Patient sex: M
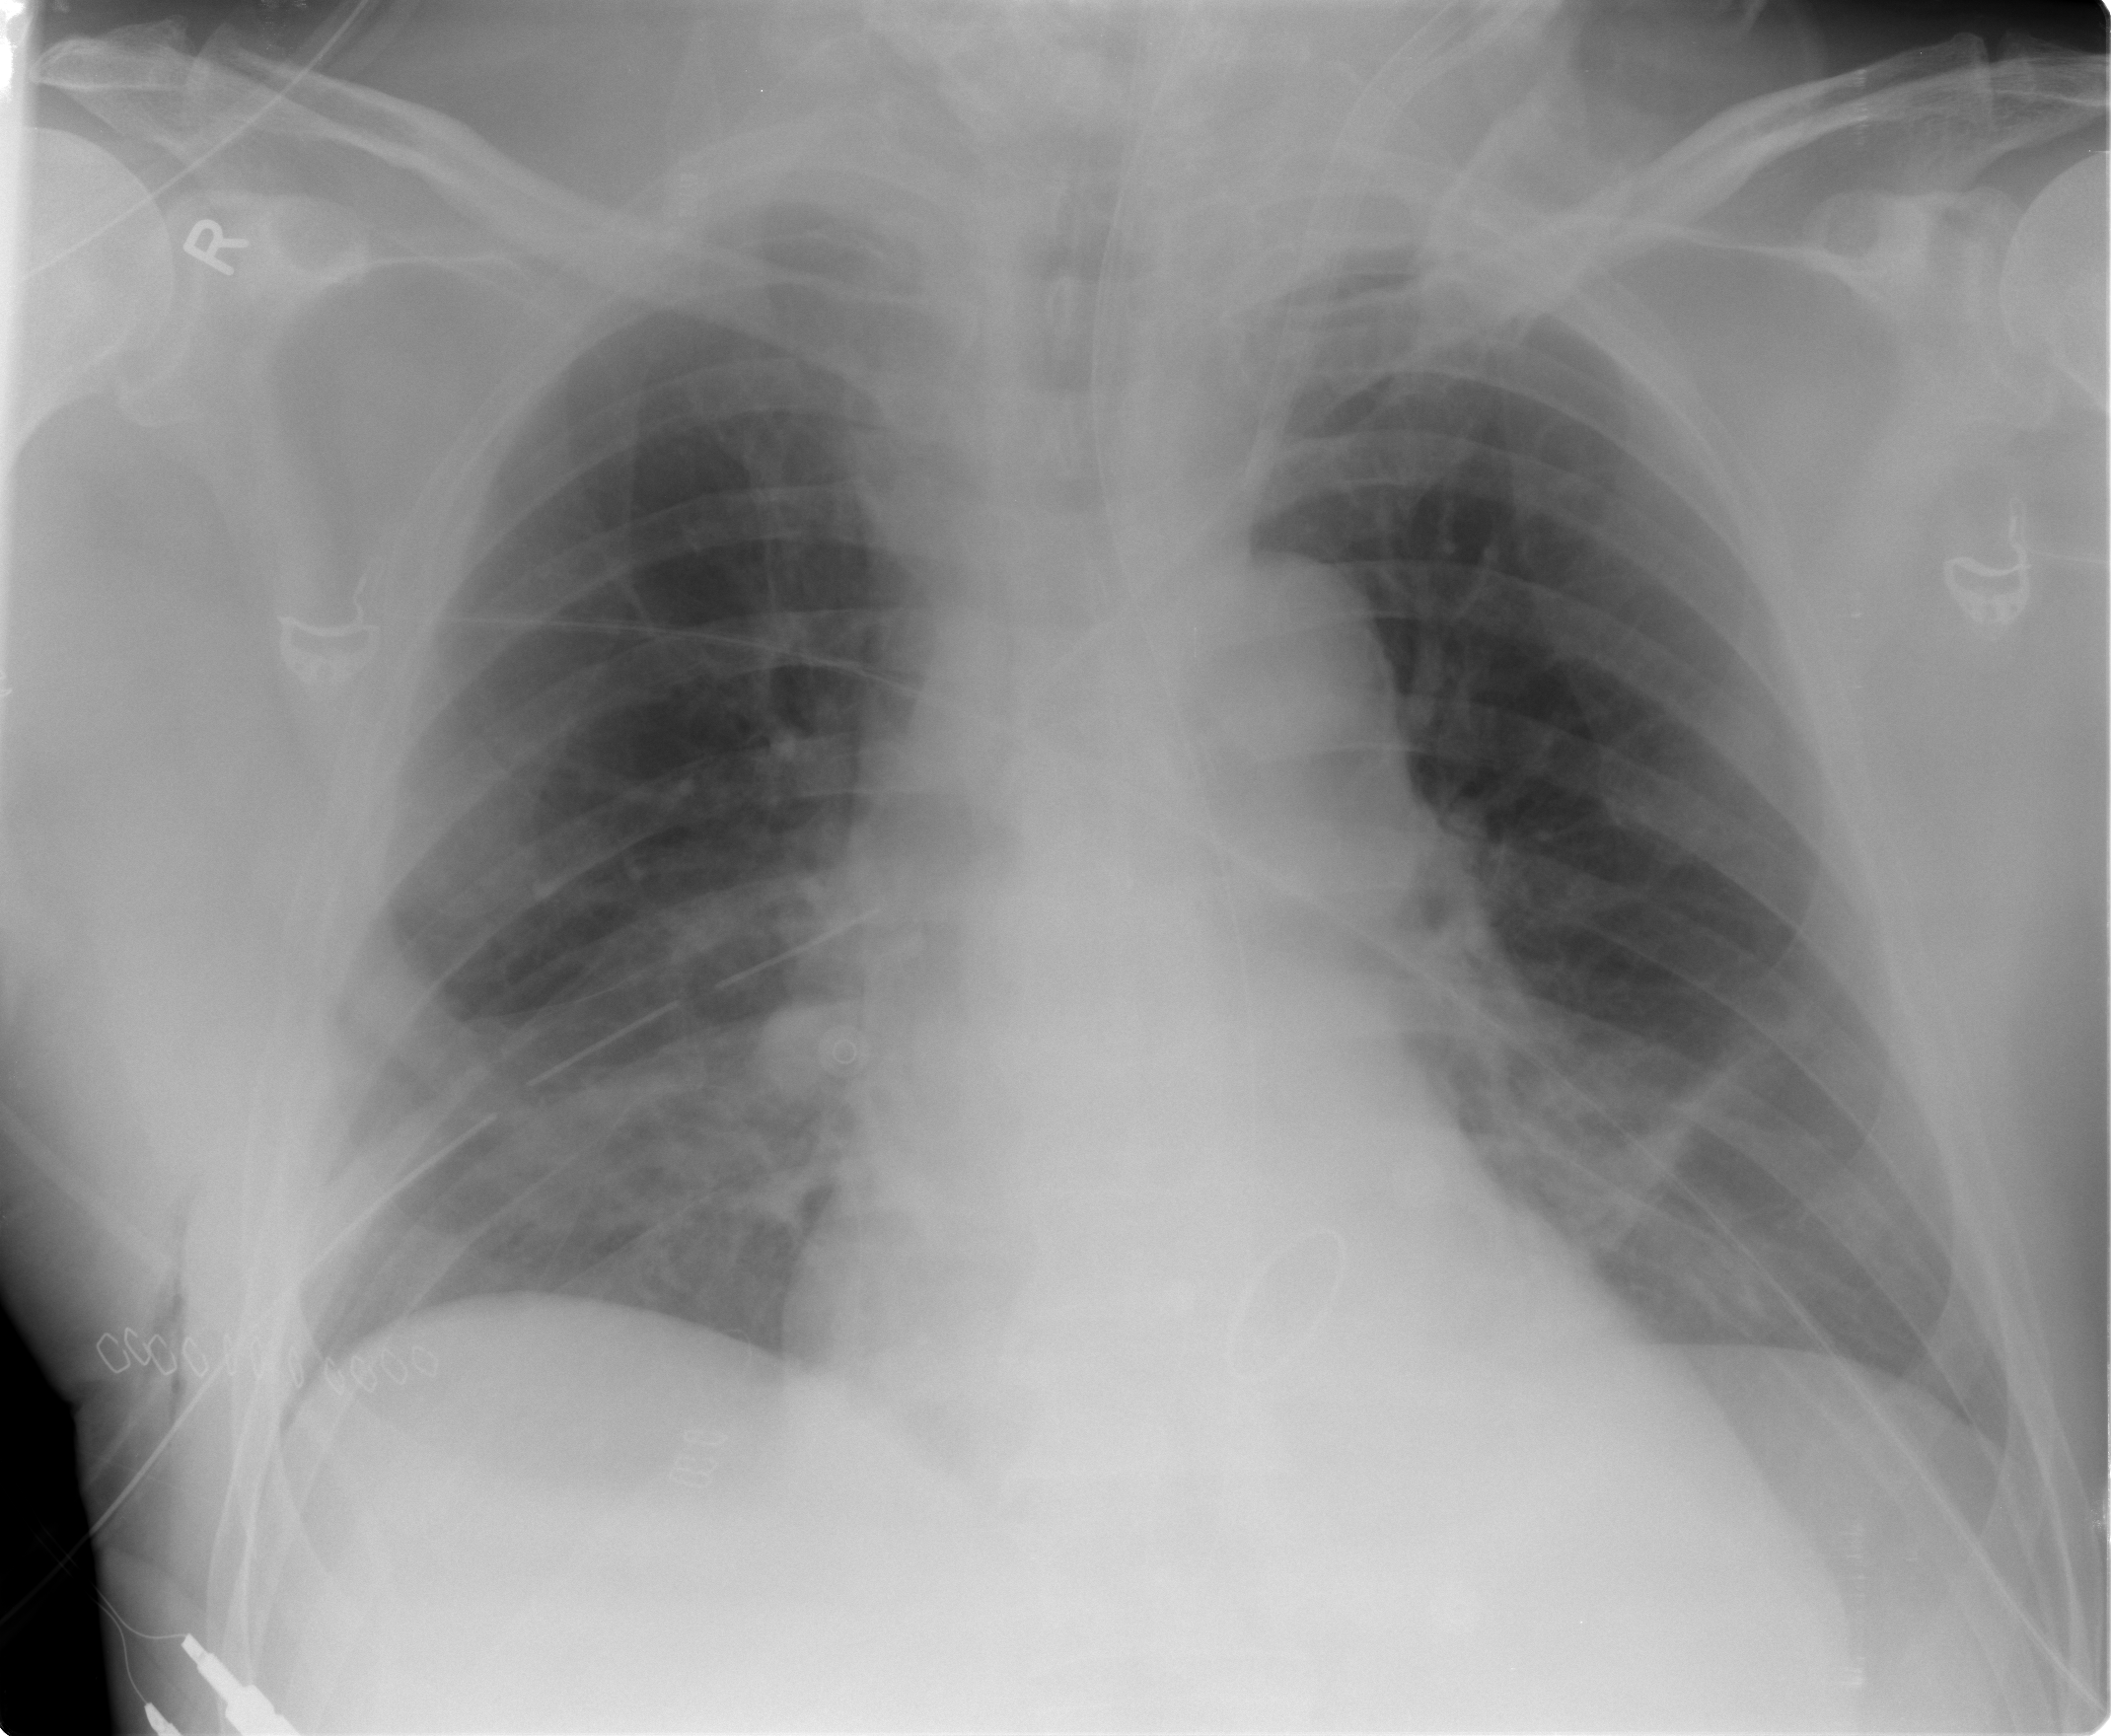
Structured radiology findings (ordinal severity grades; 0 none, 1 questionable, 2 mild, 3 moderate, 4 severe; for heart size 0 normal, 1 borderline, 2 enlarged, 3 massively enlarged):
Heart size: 2
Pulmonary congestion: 1
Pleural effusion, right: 0
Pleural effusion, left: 0
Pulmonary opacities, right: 0
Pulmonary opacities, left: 0
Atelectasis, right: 0
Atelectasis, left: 0